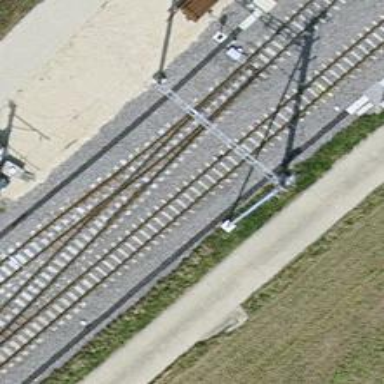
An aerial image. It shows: Narrow-gauge railway siding with electrified contact lines. It consists of one track.